Chest X-ray:
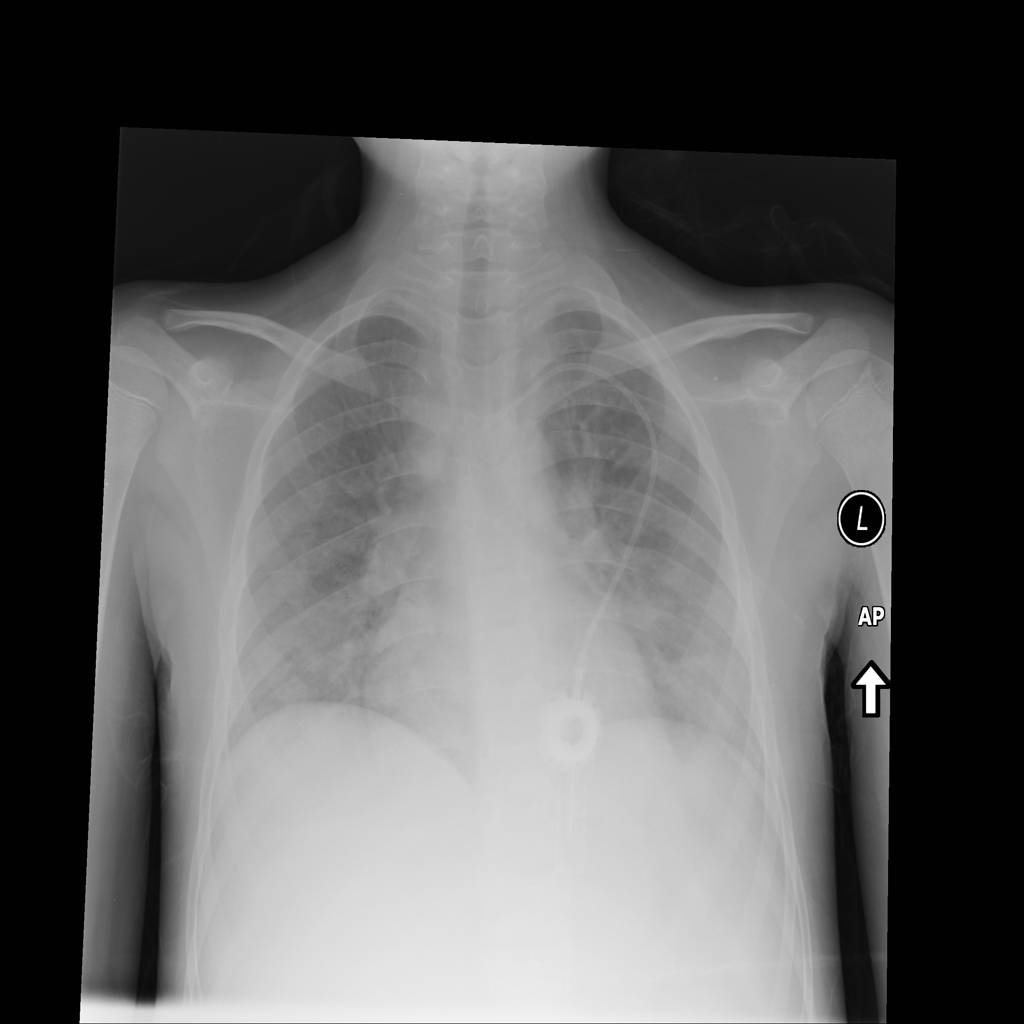
Findings: Consolidation, Effusion
No abnormal finding: no